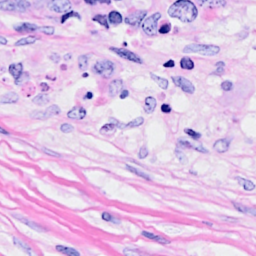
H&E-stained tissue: Breast